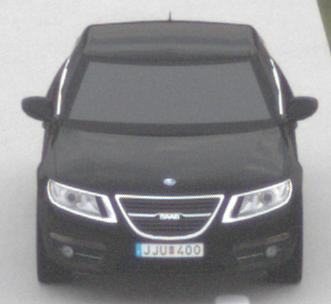
Make: Saab
Model: 5-Sep
Detailed model: 9-5 1.6T
Model produced from: 2010/06
Model produced until: 2011/12
Doors: 4
Color: black
Road condition: dry road
Daytime: morning or afternoon
Contrast: low contrast